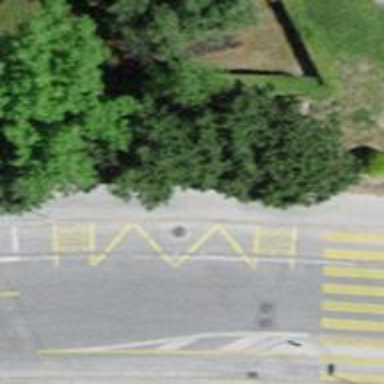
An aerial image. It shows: Bus stop along the road.